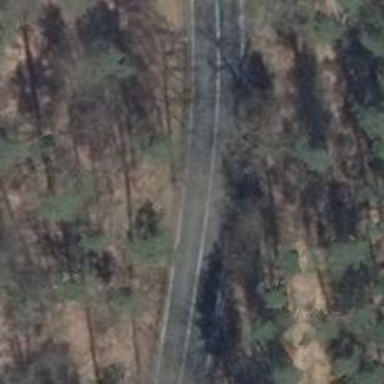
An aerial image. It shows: Secondary road with asphalt surface.